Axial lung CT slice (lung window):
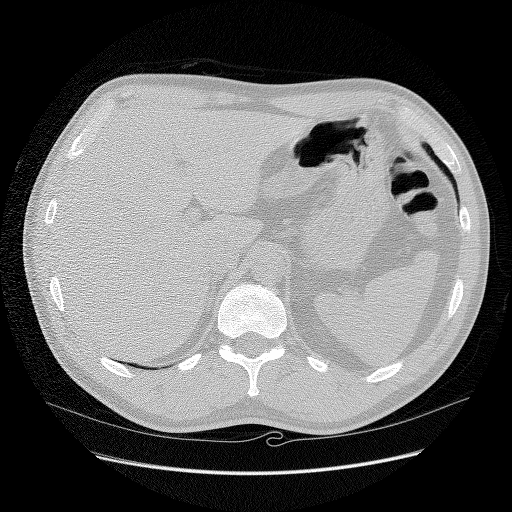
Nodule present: no